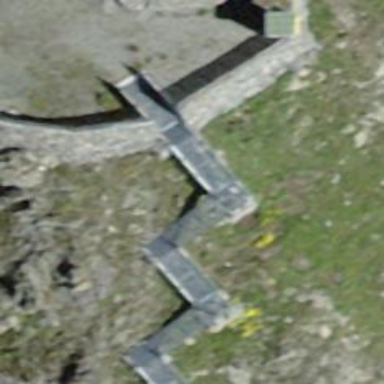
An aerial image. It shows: Retaining wall.